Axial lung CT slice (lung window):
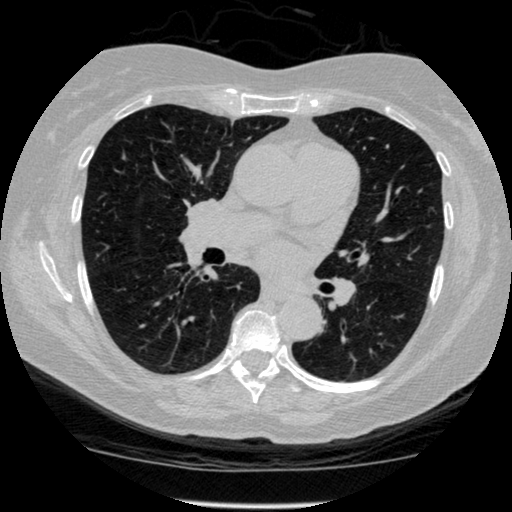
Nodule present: no